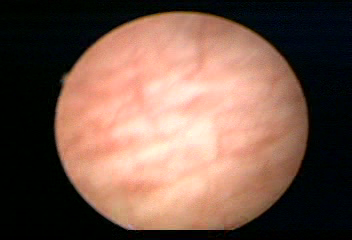
Modality: WLC
Class: Normal mucosa
Bladder cancer association: No